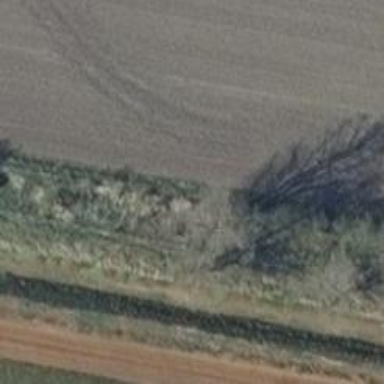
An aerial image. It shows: Row of deciduous broadleaved trees.